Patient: sex M, age 47
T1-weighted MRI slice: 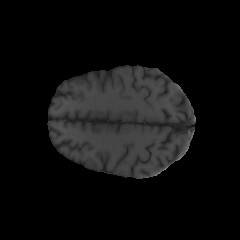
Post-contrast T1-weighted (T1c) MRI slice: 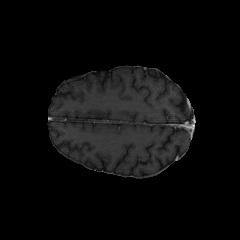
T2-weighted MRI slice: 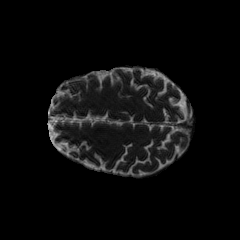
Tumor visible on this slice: no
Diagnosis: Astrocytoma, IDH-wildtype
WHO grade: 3